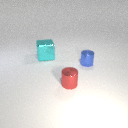
large cyan metal cube to the left of small blue metal cylinder